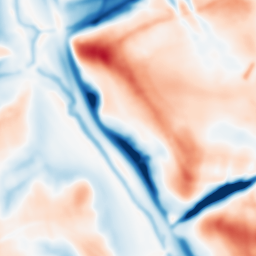
Category: multiscale
Decomposition family: dog_multiscale
Decomposition parameters: sigma_ratio: 2
n_scales: 3
base_sigma: 2
Upsampling method: sinc_hamming
Upsampling parameters: scale: 2
kernel_size: 8
Upsampling scale: 2